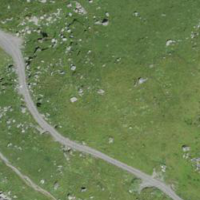
EUNIS habitat code: 23
Species observed at this site:
Gentiana cruciata